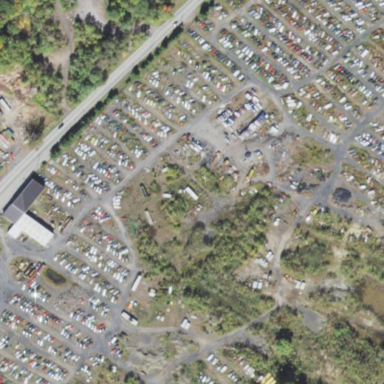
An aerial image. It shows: Industrial area designated for auto wrecking activities.